Field crop: maize
Growth stage: 2
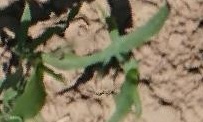
Species: maize